Question: Hello I would like to use the <URL> on VS2013 but it seems like its impossible.
I really like this design

It looks like its a pivot control like on windows phone but its not allowed for wpf, since im not a pro (still at school) where could i get a control like this for wpf ?
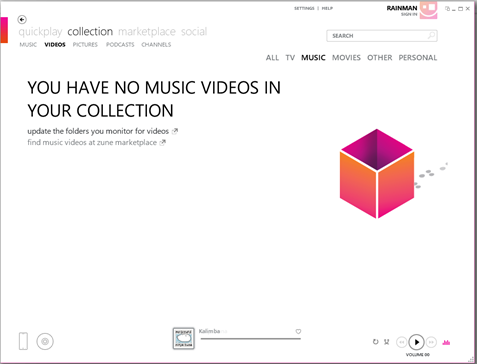
Answer: It seems to install just fine for me in a test WPF project in VS 2013. I just right click on my project and went to Manage NuGet, searched for 'Apex' in the online section and clicked Install. What issues were you having?